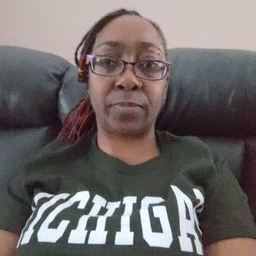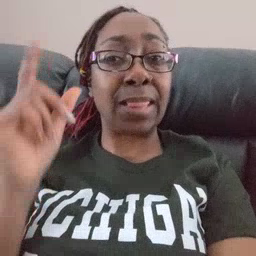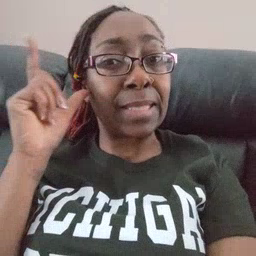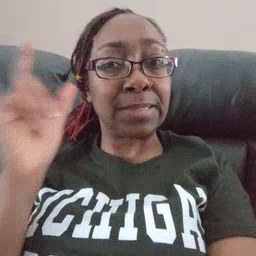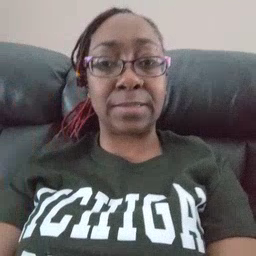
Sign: listen